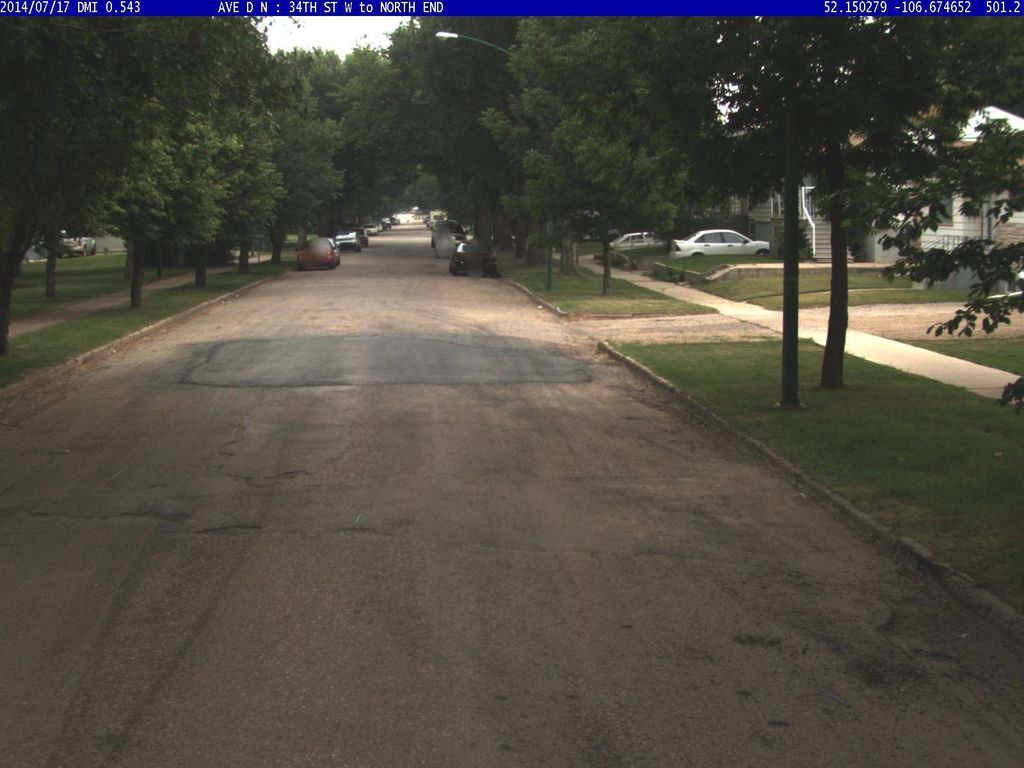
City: saskatoon